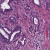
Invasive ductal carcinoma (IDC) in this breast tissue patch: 1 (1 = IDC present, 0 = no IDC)